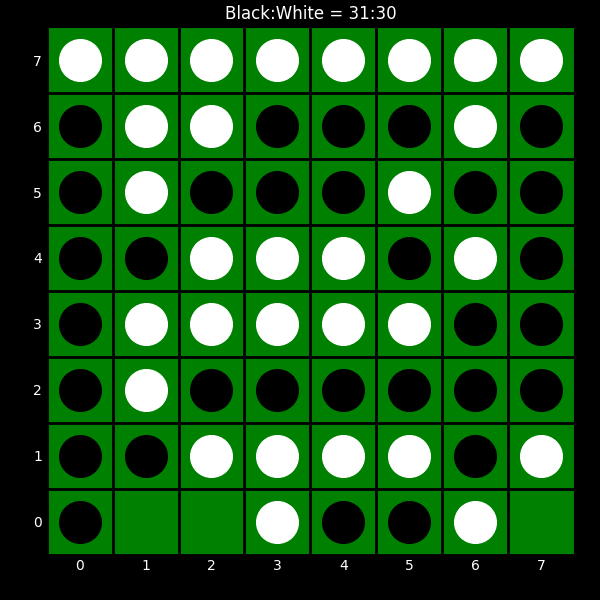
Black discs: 31
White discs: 30